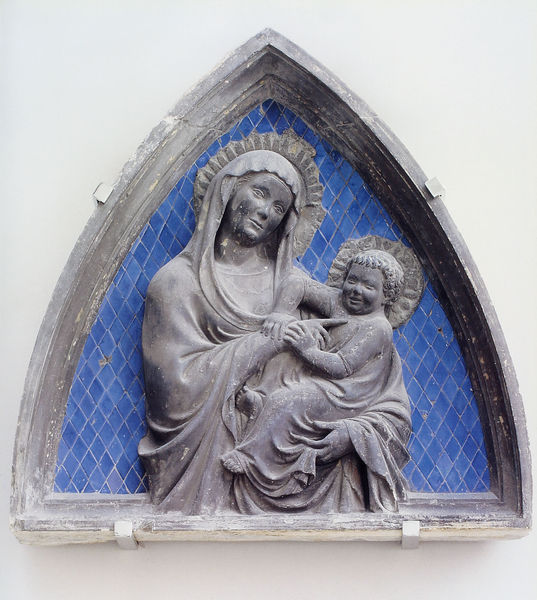
Titel: Relief des Domes in Florenz, Madonna mit Kind
Künstler: Andrea Pisano
Institution: Florenz, Museo dell’Opera del Duomo
Schlagwörter: blau, dreieck, fenster, grau, kleid, marmor, schleier, tuch, halten, stein, kirche, gewand, mantel, kind, mutter, skulptur, relief, bogen, spielen, nische, kacheln, mosaik, öffnung, heiligenschein, nimbus, spitzbogen, jesus, maria, madonna, jesuskind